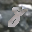
Label: 8